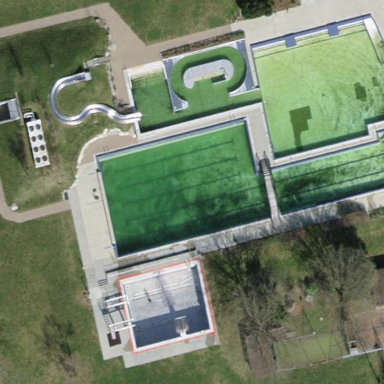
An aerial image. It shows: Swimming pool area designated for leisure and sports activities.